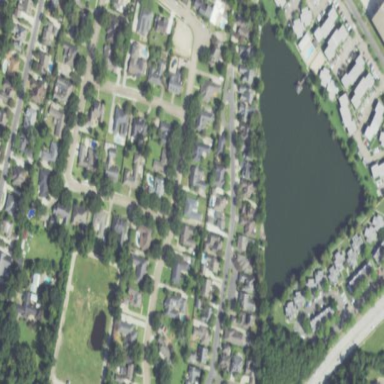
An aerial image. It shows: Residential area consisting of single-family homes.